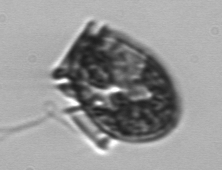
Label: Dinophysis_acuminata